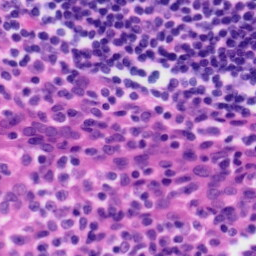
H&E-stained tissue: Tonsil